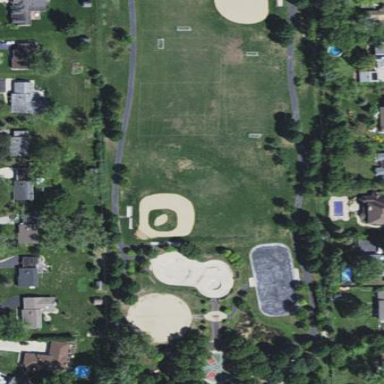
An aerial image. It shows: Baseball pitch for leisure land activities.